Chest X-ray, PA view. Patient: 28 years old, sex M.
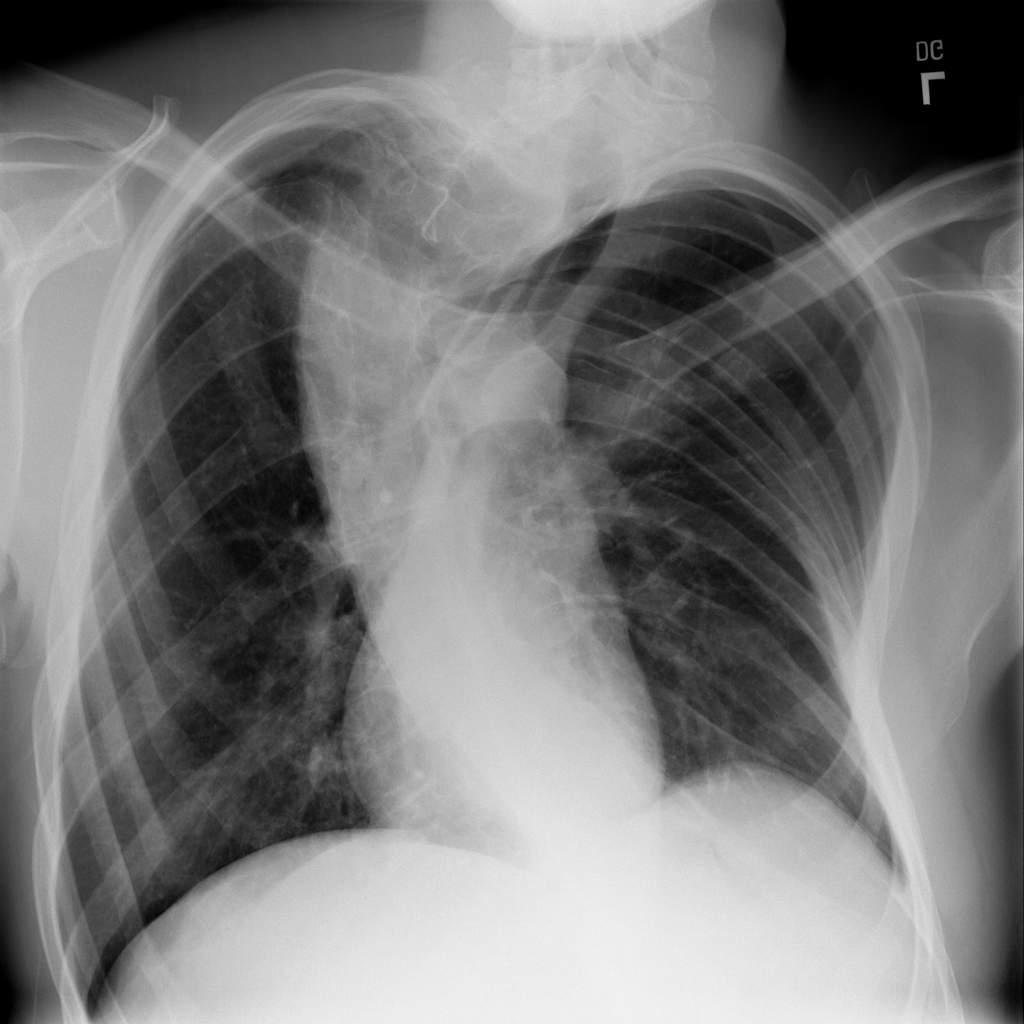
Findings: No Finding